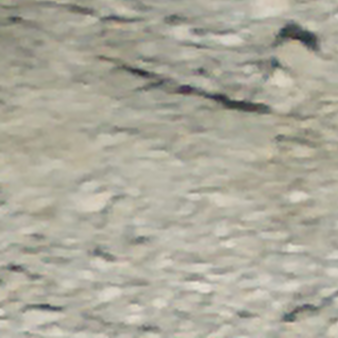
Label: other